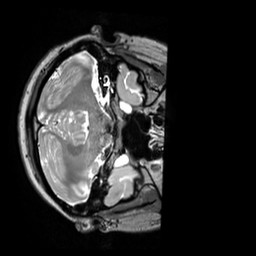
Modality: T2w
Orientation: axial
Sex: female
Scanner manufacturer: siemens
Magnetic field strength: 3 T
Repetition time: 3.2 s
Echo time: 0.409 s